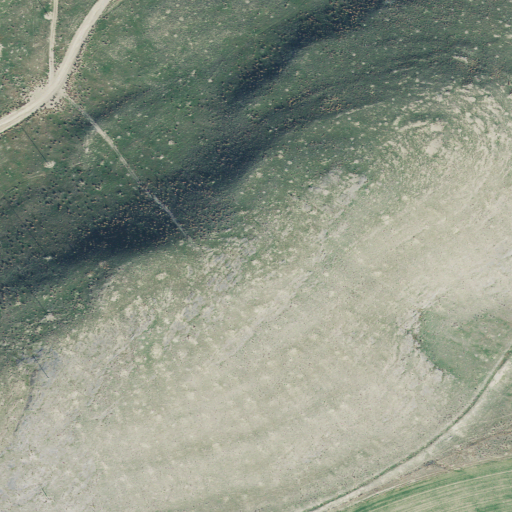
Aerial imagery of mountain in Utah named Clyde Knoll containing shrub, grassland, and cultivated crops